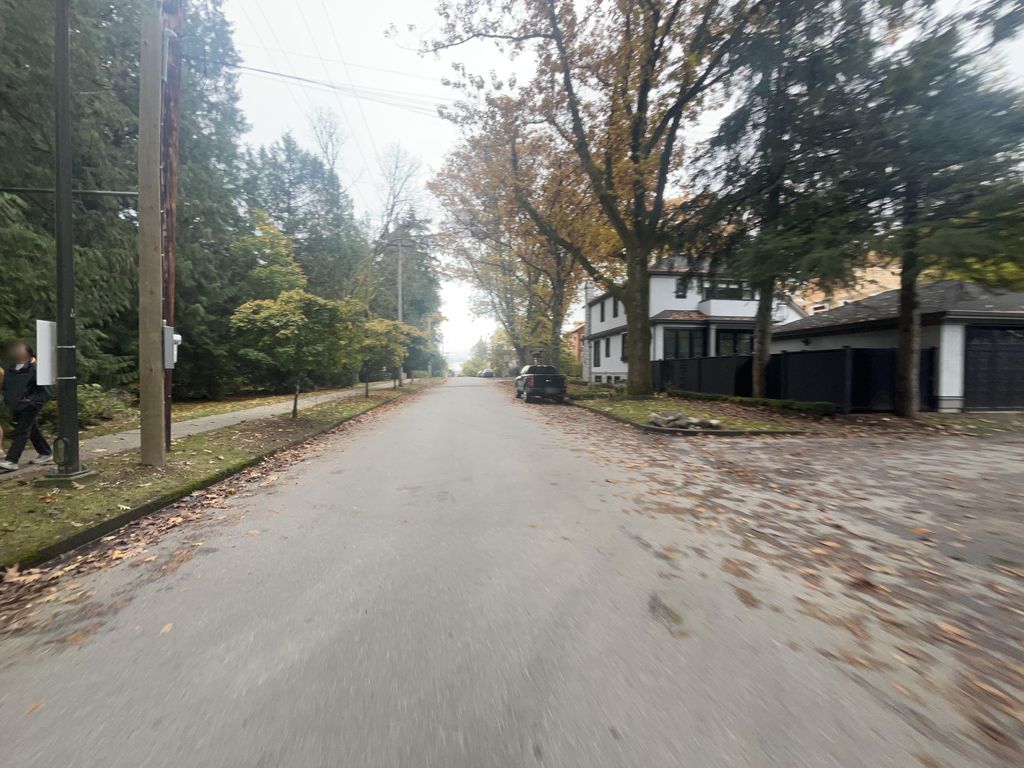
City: vancouver